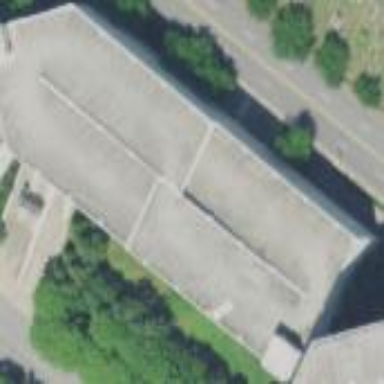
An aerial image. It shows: Multi-storey parking building.